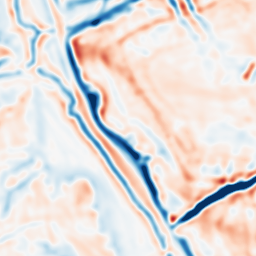
Category: multiscale
Decomposition family: dog
Decomposition parameters: sigma_low: 3
sigma_high: 5
Upsampling method: bilinear
Upsampling parameters: scale: 4
Upsampling scale: 4